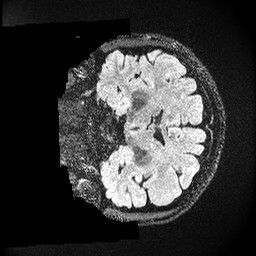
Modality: FLAIR
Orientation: coronal
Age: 47
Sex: male
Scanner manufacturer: ge
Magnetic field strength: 3 T
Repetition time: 4.802 s
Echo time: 0.1172 s